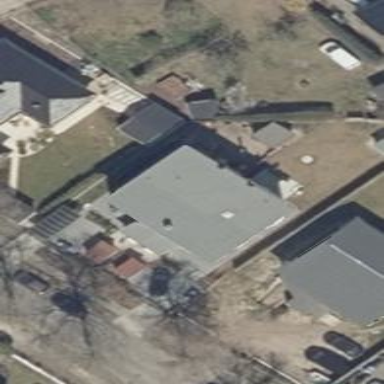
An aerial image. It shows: House with flat roof.